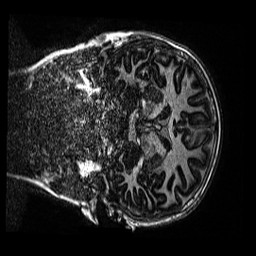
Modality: MP2RAGE
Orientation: coronal
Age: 10
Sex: male
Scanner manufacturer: siemens
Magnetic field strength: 3 T
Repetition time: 4 s
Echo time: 0.00299 s